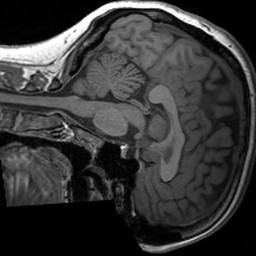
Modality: T1w
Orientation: sagittal
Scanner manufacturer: siemens
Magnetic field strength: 3 T
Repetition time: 1.54 s
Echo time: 0.00234 s